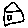
Label: house